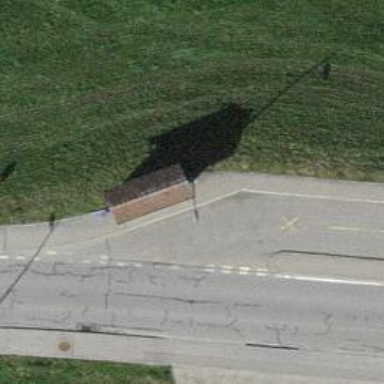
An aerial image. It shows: Sidewalk with public transport platform.